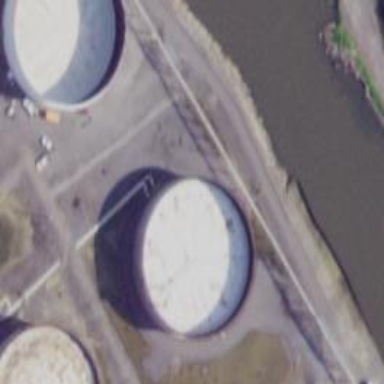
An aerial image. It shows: Storage tank which is man-made.